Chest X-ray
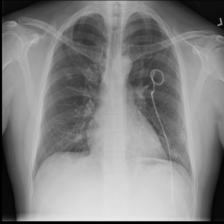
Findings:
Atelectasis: negative
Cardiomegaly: negative
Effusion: negative
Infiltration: negative
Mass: negative
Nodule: negative
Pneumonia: negative
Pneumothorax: negative
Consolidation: negative
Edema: negative
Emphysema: negative
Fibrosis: negative
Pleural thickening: negative
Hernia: negative